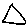
Label: triangle